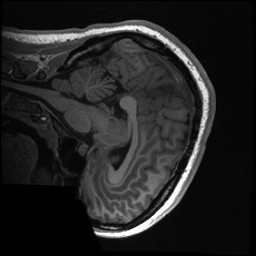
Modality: T1w
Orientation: sagittal
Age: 21
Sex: female